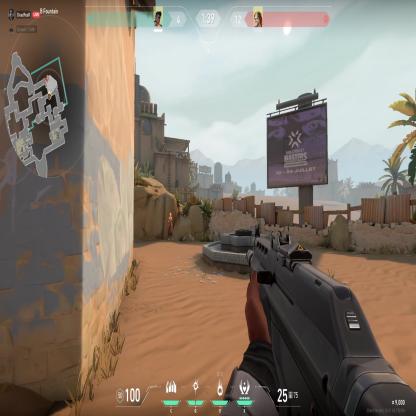
Label: enemy